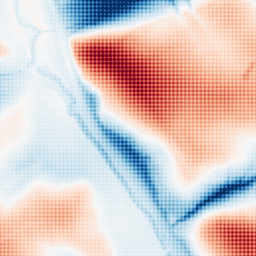
Category: classical
Decomposition family: gaussian_anisotropic
Decomposition parameters: sigma_x: 5
sigma_y: 50
Upsampling method: sinc_hamming
Upsampling parameters: scale: 8
kernel_size: 8
Upsampling scale: 8